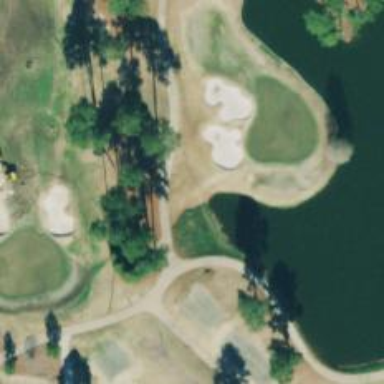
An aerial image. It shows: Pathway for golfing.